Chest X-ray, AP view. Patient: 59 years old, sex M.
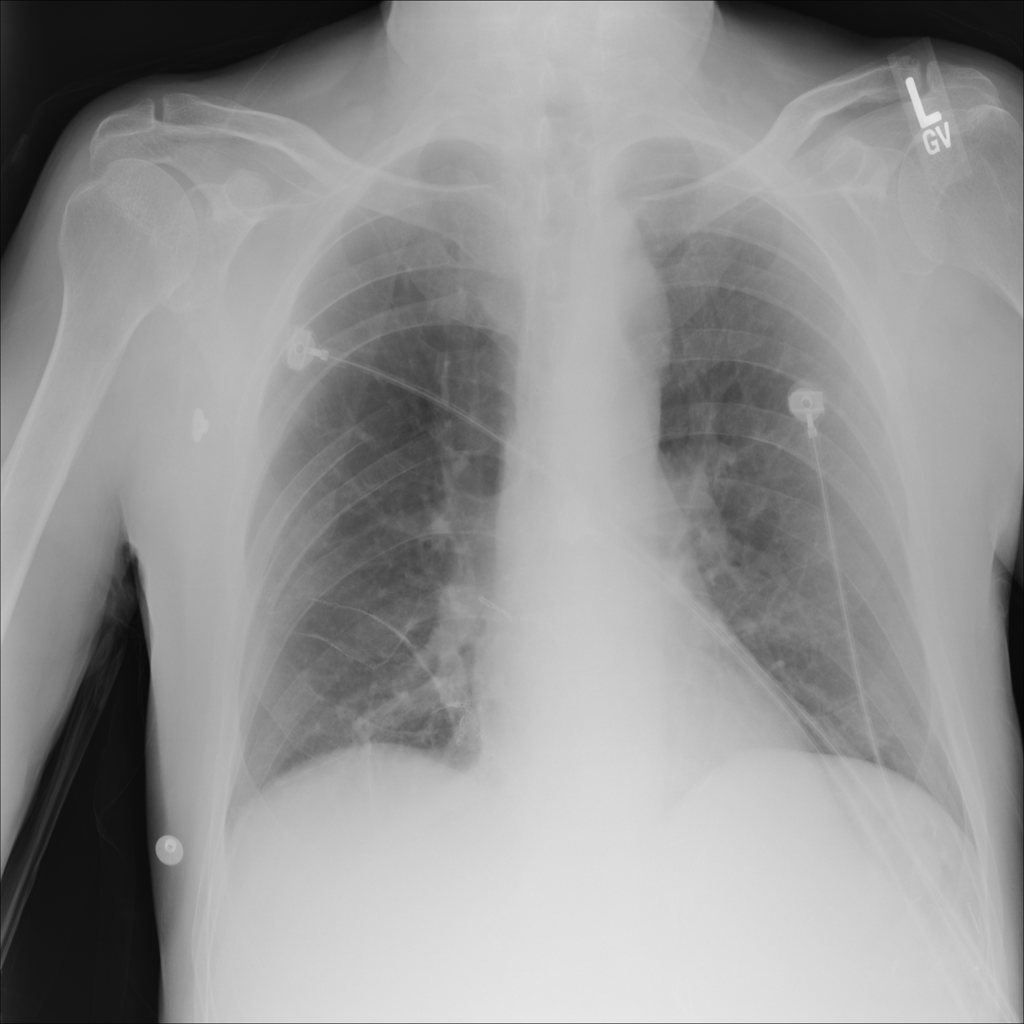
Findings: No Finding